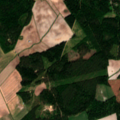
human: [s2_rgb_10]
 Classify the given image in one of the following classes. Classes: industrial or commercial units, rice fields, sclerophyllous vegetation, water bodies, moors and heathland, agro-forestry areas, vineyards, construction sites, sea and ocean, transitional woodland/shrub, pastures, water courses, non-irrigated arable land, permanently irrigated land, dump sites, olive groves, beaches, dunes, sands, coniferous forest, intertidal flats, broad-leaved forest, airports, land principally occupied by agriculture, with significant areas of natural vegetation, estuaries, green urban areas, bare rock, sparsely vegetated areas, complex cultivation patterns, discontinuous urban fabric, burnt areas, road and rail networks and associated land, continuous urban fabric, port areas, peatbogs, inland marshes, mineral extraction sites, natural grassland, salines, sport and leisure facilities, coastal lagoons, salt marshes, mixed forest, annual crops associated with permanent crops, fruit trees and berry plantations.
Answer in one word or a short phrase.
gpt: non-irrigated arable land, land principally occupied by agriculture, with significant areas of natural vegetation, coniferous forest, mixed forest